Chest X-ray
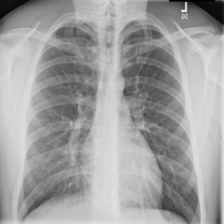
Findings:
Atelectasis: negative
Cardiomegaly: negative
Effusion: negative
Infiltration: negative
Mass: negative
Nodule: negative
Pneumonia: negative
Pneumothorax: negative
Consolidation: negative
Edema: negative
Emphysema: negative
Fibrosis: negative
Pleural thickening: negative
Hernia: negative